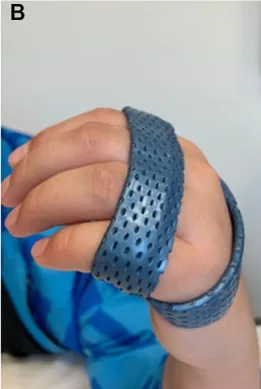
Examples of the two splints for ulnar nerve injury. MCP joints hyperextension , respectively.
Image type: medical_photograph (skin_photograph)